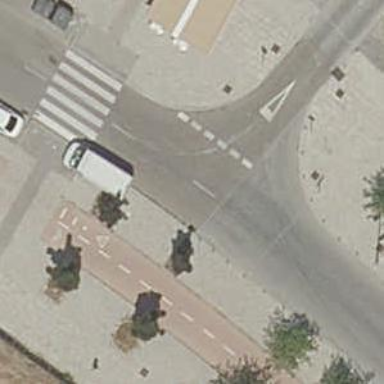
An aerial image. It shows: Road with "give way" sign.